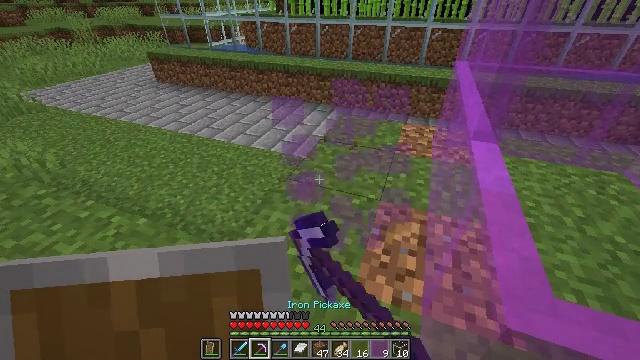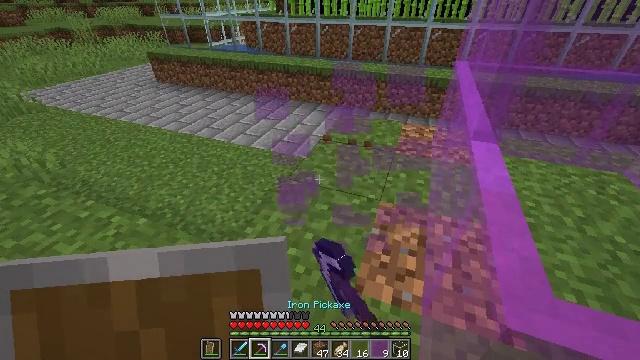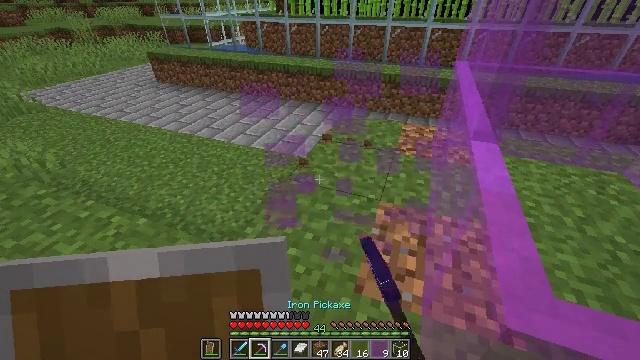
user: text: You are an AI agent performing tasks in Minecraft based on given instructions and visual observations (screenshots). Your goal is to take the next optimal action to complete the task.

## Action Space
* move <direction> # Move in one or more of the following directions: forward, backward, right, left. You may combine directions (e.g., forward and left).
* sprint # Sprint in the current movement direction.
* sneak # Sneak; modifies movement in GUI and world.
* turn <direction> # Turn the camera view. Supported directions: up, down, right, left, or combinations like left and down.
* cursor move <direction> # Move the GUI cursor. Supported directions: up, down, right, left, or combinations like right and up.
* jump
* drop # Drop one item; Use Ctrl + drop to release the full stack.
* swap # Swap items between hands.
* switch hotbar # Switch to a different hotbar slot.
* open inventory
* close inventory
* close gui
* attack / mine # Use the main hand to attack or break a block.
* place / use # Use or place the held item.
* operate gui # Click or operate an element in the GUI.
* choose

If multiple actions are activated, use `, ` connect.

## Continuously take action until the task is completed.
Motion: motion action
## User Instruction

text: Break the magenta stained glass pane.
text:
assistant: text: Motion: attack / mine
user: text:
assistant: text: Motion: attack / mine
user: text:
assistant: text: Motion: attack / mine